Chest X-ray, PA view. Patient: 33 years old, sex M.
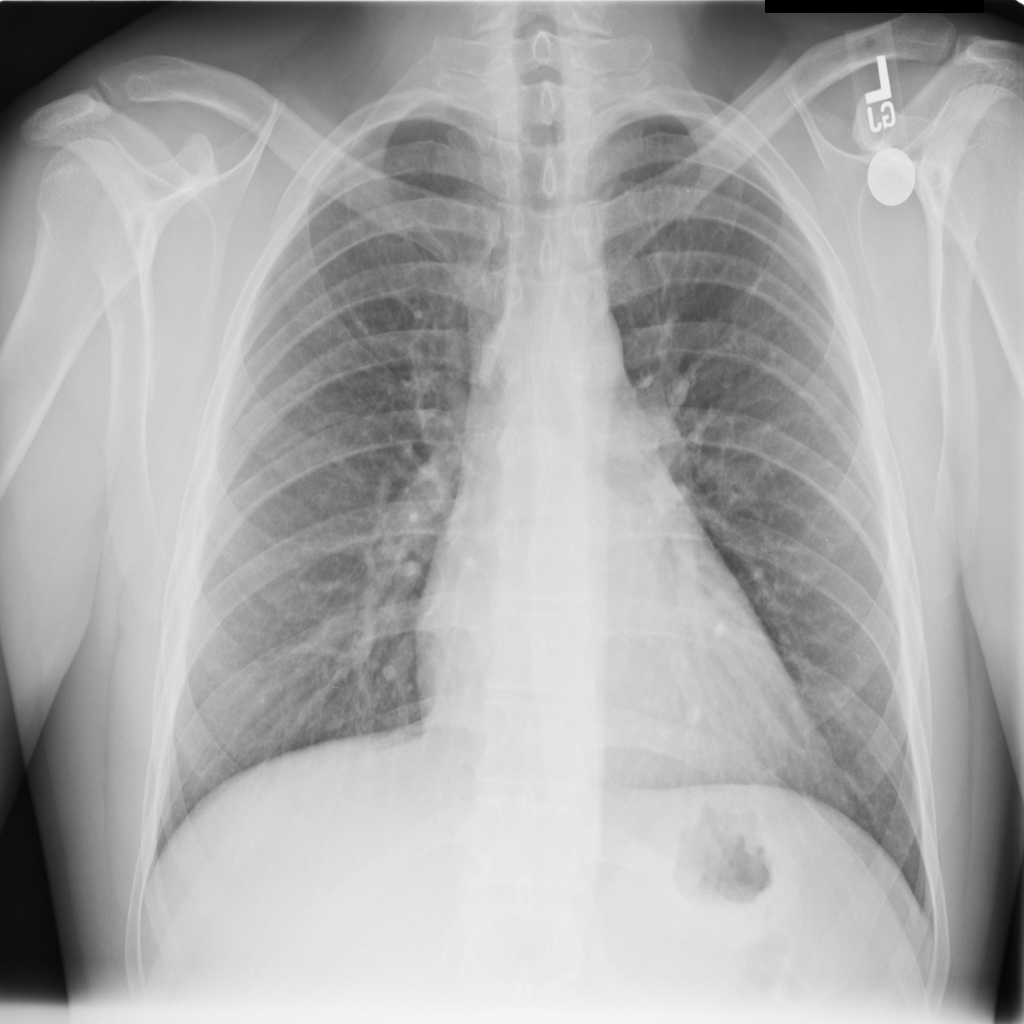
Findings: Cardiomegaly